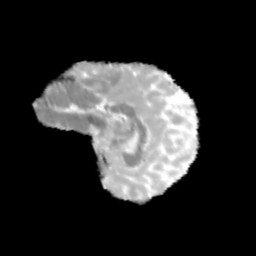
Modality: MD
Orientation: sagittal
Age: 12
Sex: female
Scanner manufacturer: siemens
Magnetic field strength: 3 T
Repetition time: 3.8 s
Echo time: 0.07 s